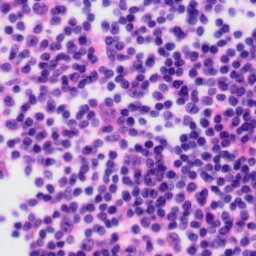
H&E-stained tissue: Tonsil